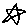
Label: star